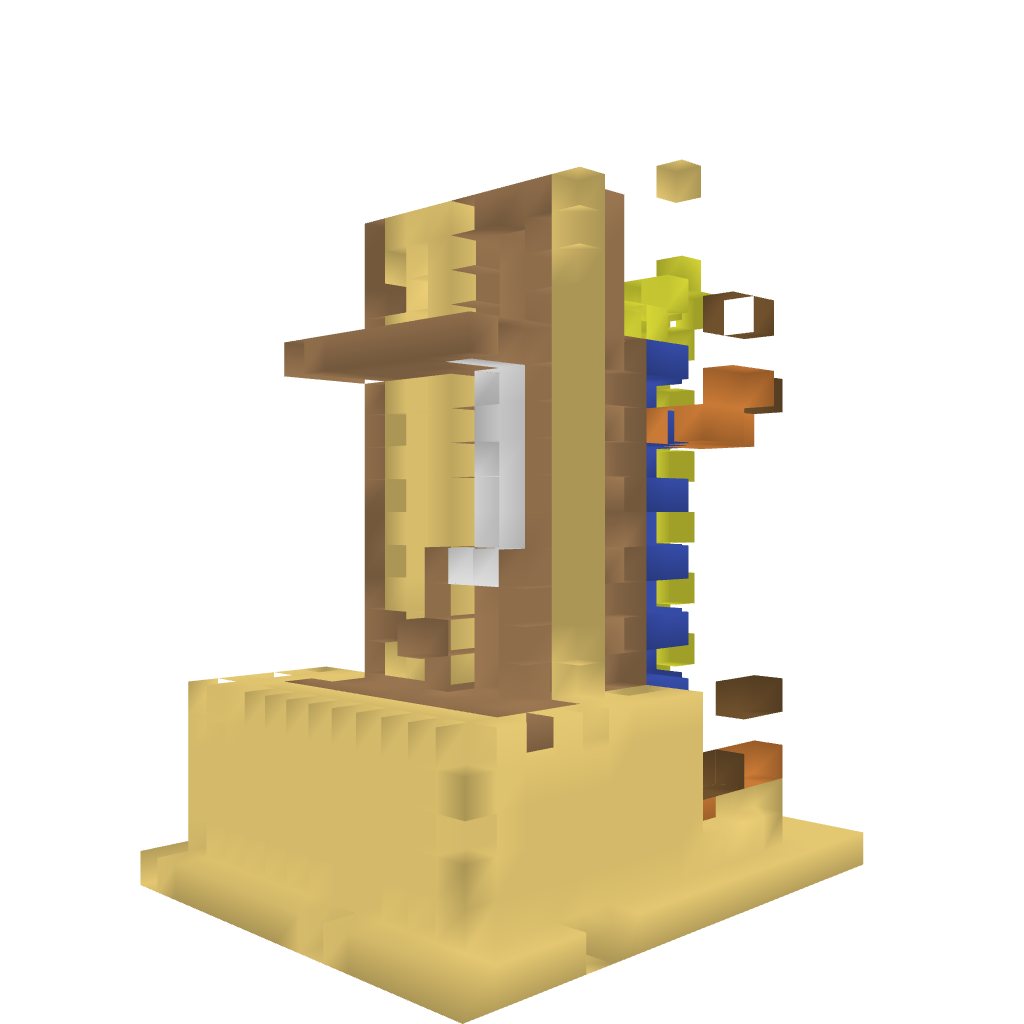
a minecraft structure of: hight speed 100% working elevator bad low quality